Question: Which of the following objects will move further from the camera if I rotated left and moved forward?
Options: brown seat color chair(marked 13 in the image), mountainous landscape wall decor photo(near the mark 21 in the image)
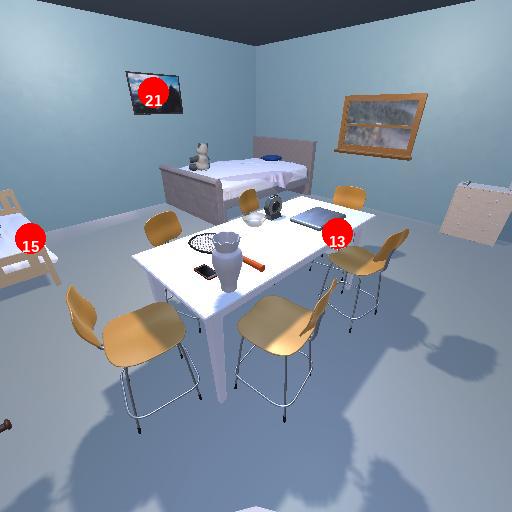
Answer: brown seat color chair(marked 13 in the image)